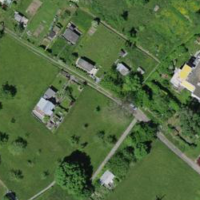
EUNIS habitat code: 53
Species observed at this site:
Vitis vinifera
Lamium galeobdolon